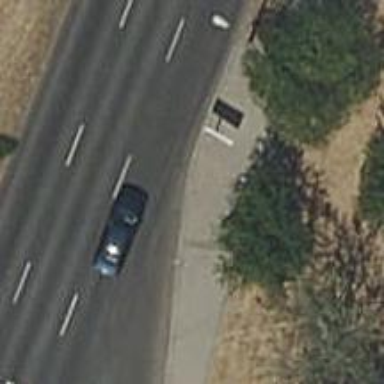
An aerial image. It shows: Kerb barrier.